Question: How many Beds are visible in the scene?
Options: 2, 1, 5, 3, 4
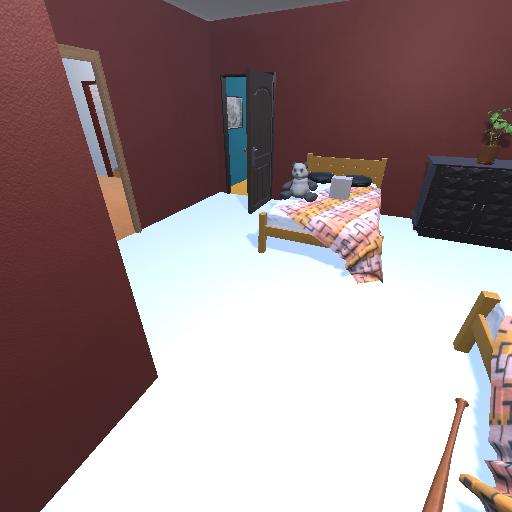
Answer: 2